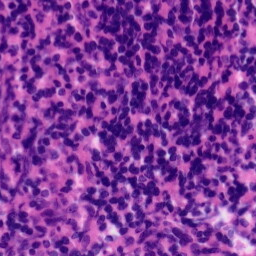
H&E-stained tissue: Tonsil